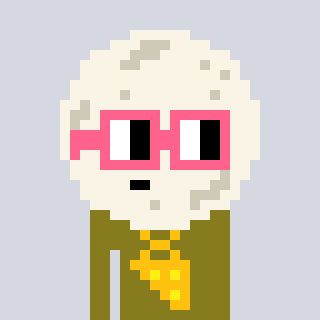
a pixel art character with square pink glasses, a moon-shaped head and a gunk-colored body on a cool background